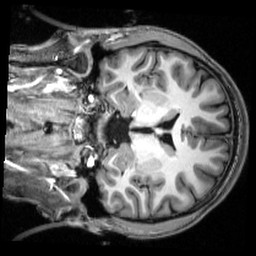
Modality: T1w
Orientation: coronal
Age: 22
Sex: male
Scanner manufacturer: siemens
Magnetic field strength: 3 T
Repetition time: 2.53 s
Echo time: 0.00339 s